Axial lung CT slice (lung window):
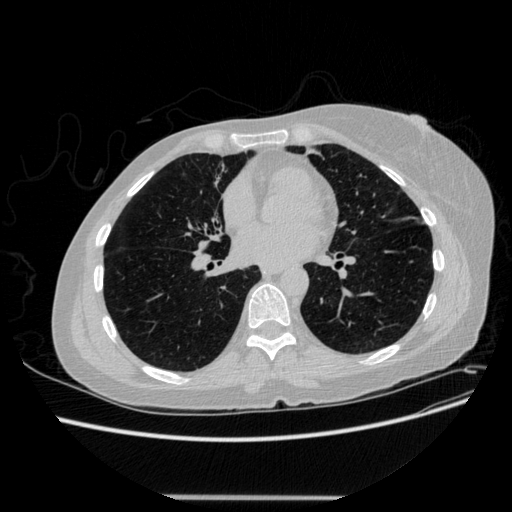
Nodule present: no